Aerial crown-view tile of a tropical tree (Barro Colorado Island, Panama), acquired 20240716:
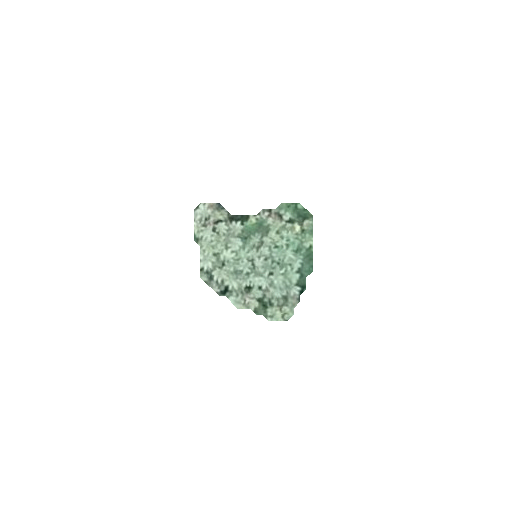
Species: Cecropia insignis
GBIF accepted scientific name: Cecropia insignis
Crown area: 16.733 m²